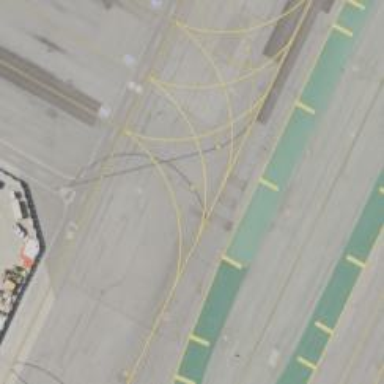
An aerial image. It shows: Image of taxiway at airport.